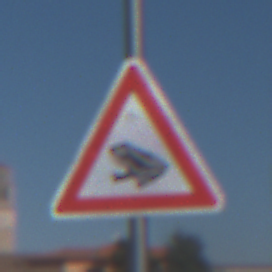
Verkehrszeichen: AmphibienwanderungRechts
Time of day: MorningAfternoon
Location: Outdoor (Suburban)
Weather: PartlyCloudy
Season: NotSpecified
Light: Natural